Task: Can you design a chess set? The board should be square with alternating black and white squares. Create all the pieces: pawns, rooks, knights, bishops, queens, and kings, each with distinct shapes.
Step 1186:
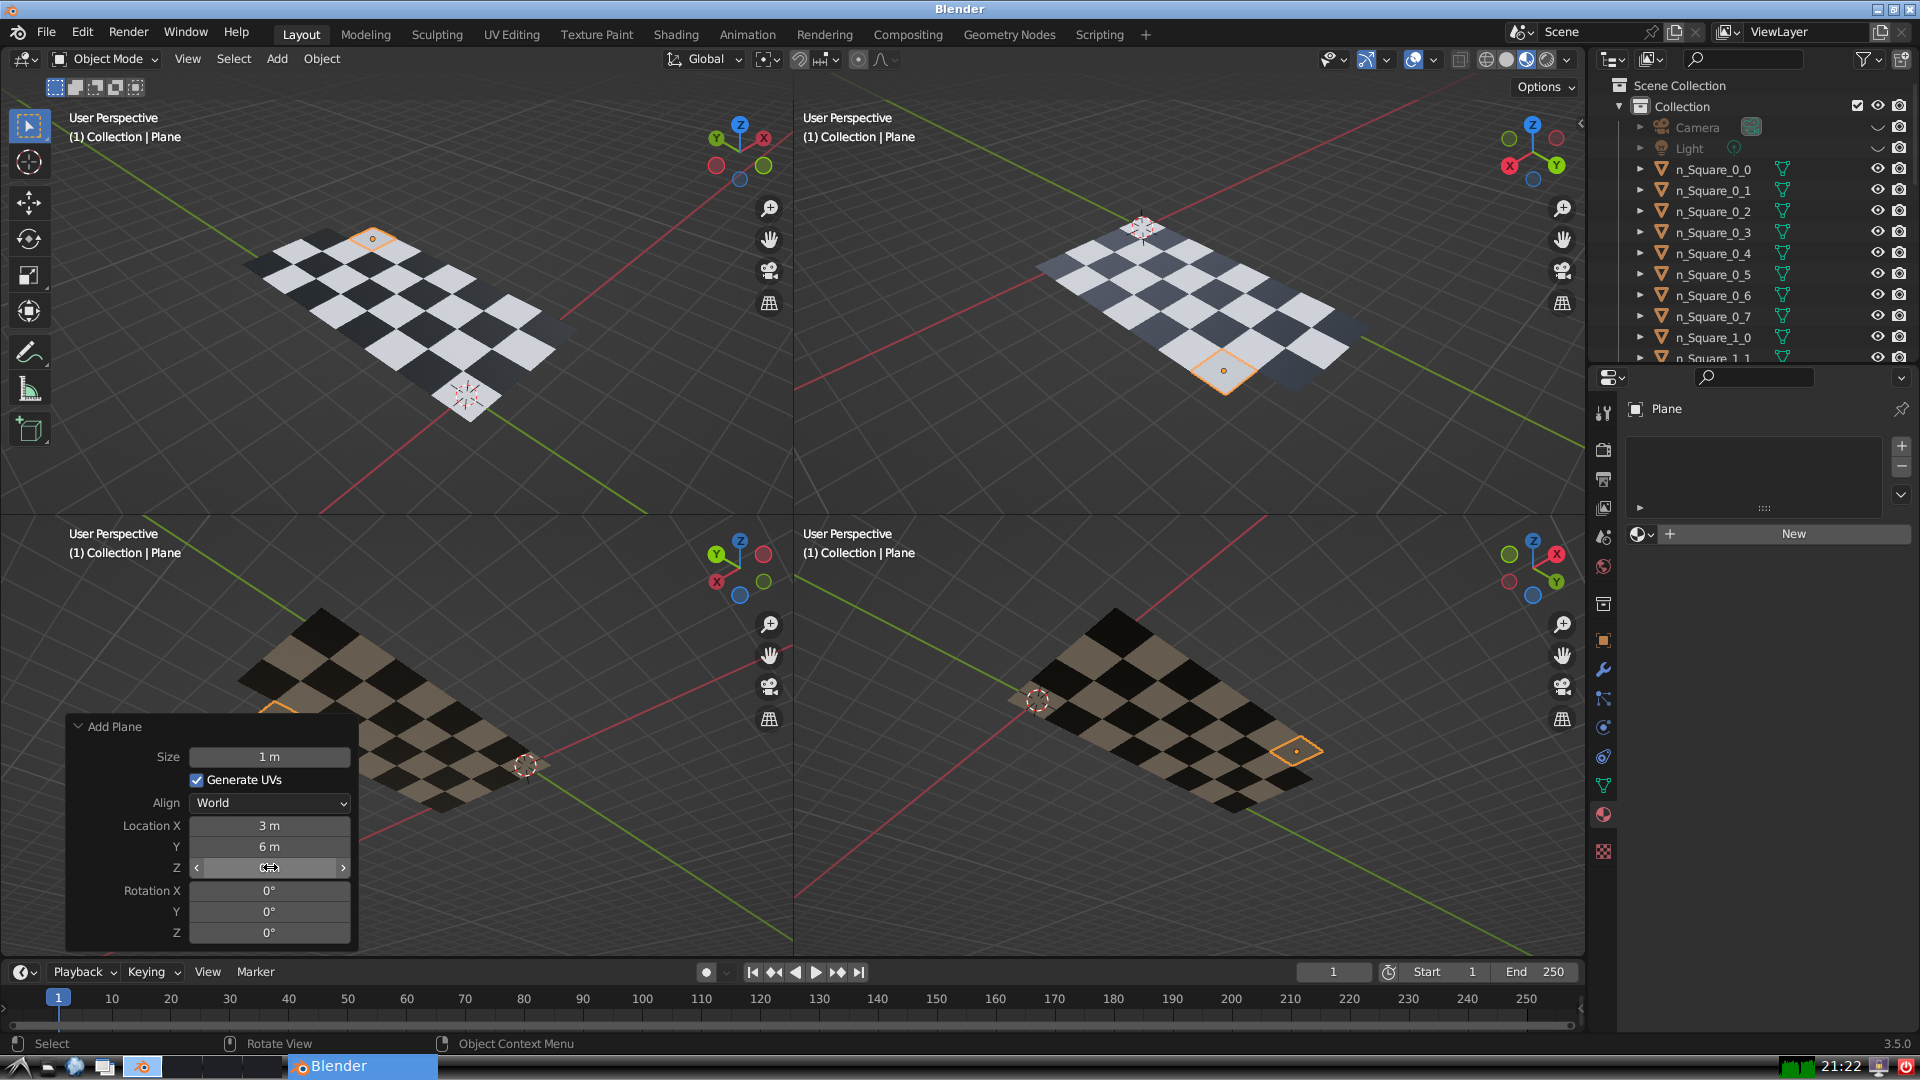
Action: {"mouse_move": [960, 540]}